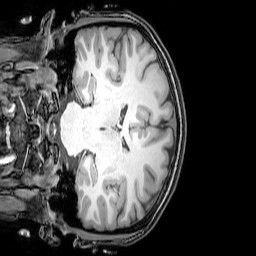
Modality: T1w
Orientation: coronal
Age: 22
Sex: female
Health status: healthy
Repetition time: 0.081 s
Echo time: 0.037 s